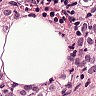
Metastatic tissue present: yes